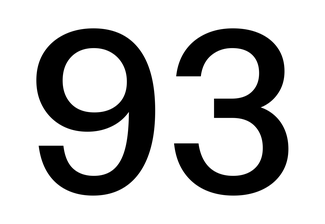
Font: InstrumentSans_Medium